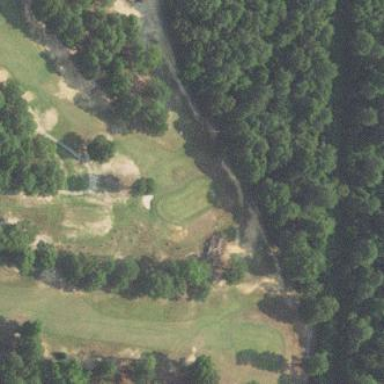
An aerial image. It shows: Rough grassy area used for golf.